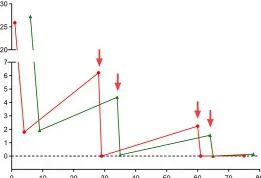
A peripheral blood flow cytometry immunophenotype showed depletion of CD20+ B lymphocytes in NBD patients with reduced-dosage rituximab treatment 100 mg IV once per week for 3 consecutive weeks. (E) The repopulation of CD19+ B lymphocytes in patients with NBD during rituximab therapy still remains at a lower level.
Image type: pathology (immunostaining)